Question: using this in AppDelegate.m for my custom NavBar:
'''
UIImage *NavigationPortraitBackground = [[UIImage imageNamed:@"gradient_main"] resizableImageWithCapInsets:UIEdgeInsetsMake(0, 0, 0, 0)];
[[UINavigationBar appearance] setBackgroundImage:NavigationPortraitBackground forBarMetrics:UIBarMetricsDefault];
UIImage *barBackBtnImg = [[UIImage imageNamed:@"btn_nav_default.png"] resizableImageWithCapInsets:UIEdgeInsetsMake(0, 0, 0, 0)];
[[UIBarButtonItem appearance] setBackButtonBackgroundImage:barBackBtnImg forState:UIControlStateNormal barMetrics:UIBarMetricsDefault];
'''
results in:

As you can see the button seems to be repeated. Button dimensions are 61x30. And the text is not centered.
If the text is shorter (e.g. Menu) the button image is cut off and if text is longer, then button is repeating.
Similar problem with buttons that have a smaller icon (30x30). The button shows fine but I can click in the button outside of the image :(
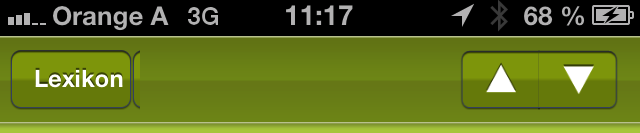
Answer: The root of your problem is that you are providing a resizeable image without UIEdgeInsets and without specifying the resizing style. The text on your UIBarButtonItem is actually centered! If you measure the distance on both sides of the text, you'll realize that it's the same.
If you look at the image you provide for the UIBarButtonItem:
'''
[[UIImage imageNamed:@"btn_nav_default.png"] resizableImageWithCapInsets:UIEdgeInsetsMake(0, 0, 0, 0)];
'''
You're telling iOS that @"btn_nav_default.png" is a resizeable image and that it should . It's basically taking copies of your image and placing them side by side until the full width is covered. If you look at <URL> you'll see that the default behaviour for resizableImageWithCapInsets is to tile. You will want to call 'resizableImageWithCapInsets:resizingMode:' and pass in 'UIImageResizingModeStretch' for your resizing mode.
That being said, that won't be enough. What you'll see after that is that the entire image is stretched, completely destroying your nice rounded corners. You need to provide UIEdgeInsets that tell UIImage that "you cannot stretch this section". In this case, providing 'UIEdgeInsets' of 'UIEdgeInsetsMake(0.0f, 10.0f, 0.0f, 10.0f)' (or something similar) will work.
If you're not interested in the long explanation, copy paste this code (no guarantees that this compiles though...):
'''
[[UIImage imageNamed:@"btn_nav_default.png"] resizableImageWithCapInsets:UIEdgeInsetsMake(0.0f, 10.0f, 0.0f, 10.0f) resizingMode:UIImageResizingModeStretch];
'''